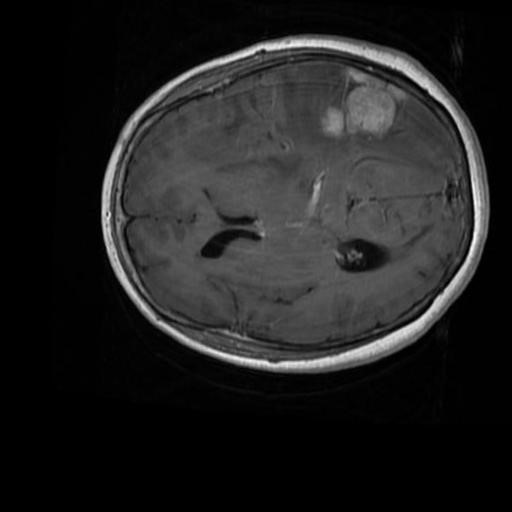
Label: brain_menin